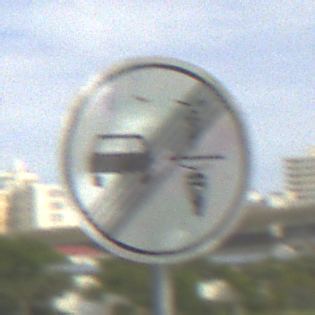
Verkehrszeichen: EndeVerbotUeberholenEinspurigeFahrzeuge
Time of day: MorningAfternoon
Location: Outdoor (Suburban)
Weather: PartlyCloudy
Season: NotSpecified
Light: Natural